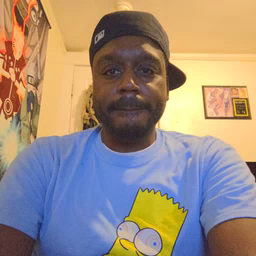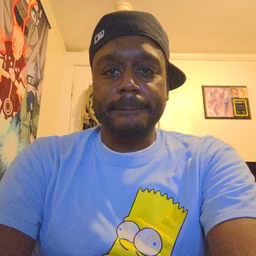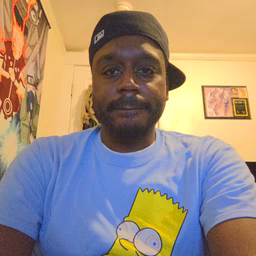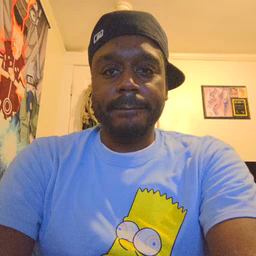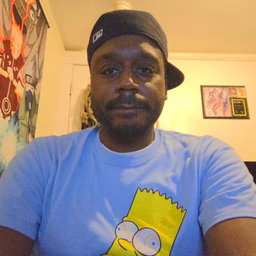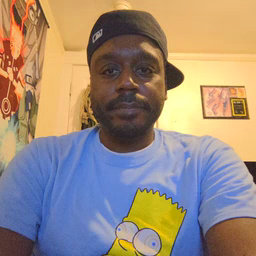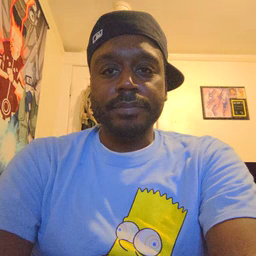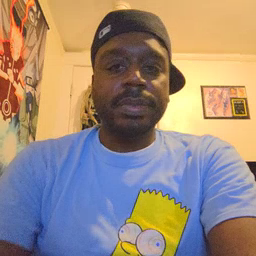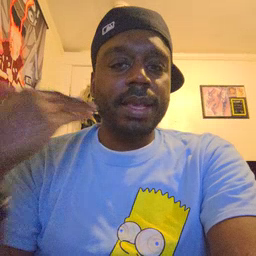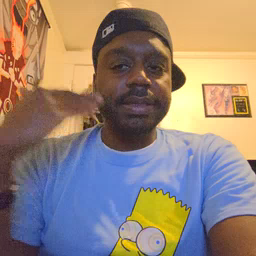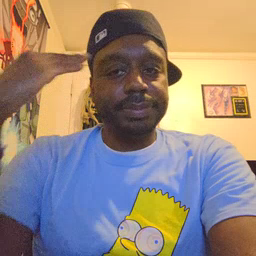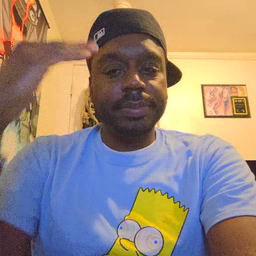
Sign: head